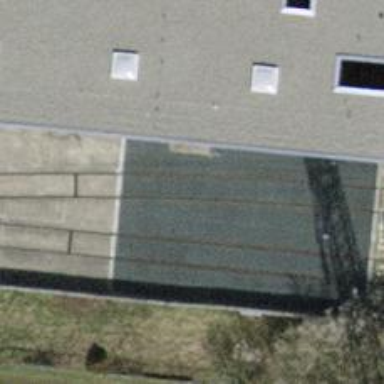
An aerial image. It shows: Single-track railway spur.